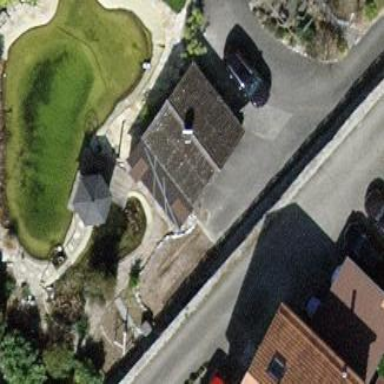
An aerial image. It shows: Simple and straightforward house.